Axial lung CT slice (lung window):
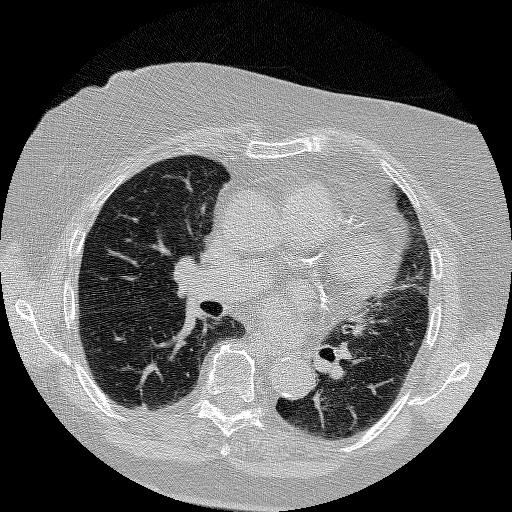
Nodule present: yes
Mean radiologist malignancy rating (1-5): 3